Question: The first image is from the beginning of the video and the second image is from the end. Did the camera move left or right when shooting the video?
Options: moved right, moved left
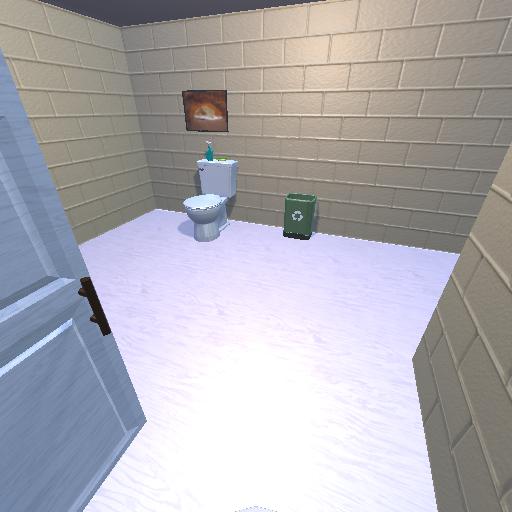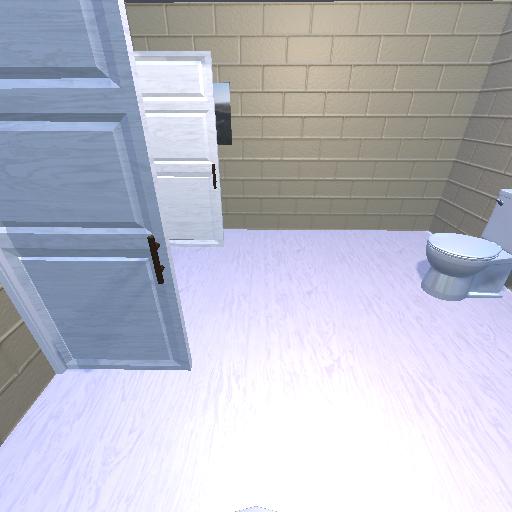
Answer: moved right